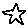
Label: star